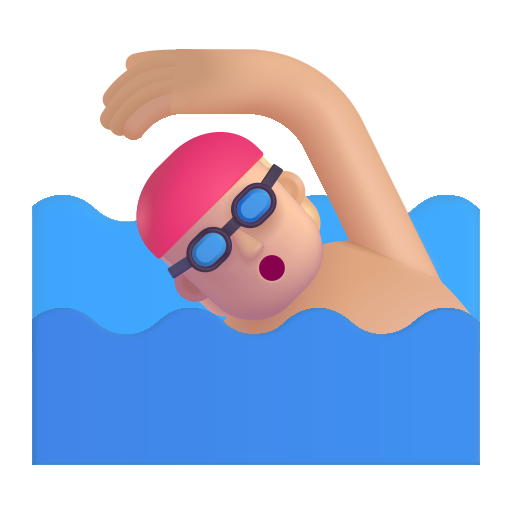
person swimming color  light